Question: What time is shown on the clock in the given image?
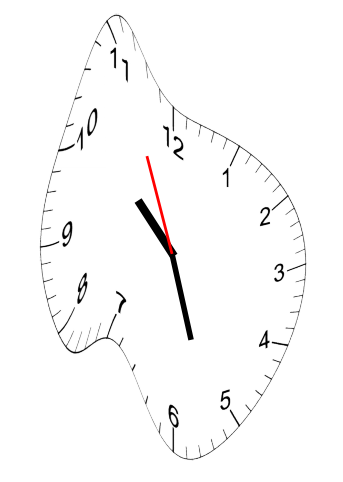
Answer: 10:26:56